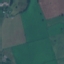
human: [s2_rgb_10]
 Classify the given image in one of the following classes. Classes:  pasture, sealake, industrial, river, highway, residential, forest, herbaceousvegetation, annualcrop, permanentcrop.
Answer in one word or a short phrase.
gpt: Pasture